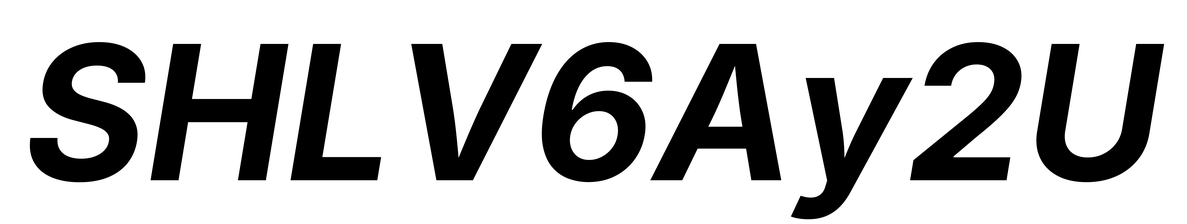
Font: Inter-Italic_Bold_Italic